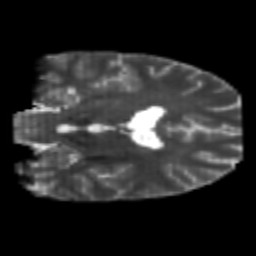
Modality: T2w
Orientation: coronal
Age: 20
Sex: male
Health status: healthy
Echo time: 0.074 s